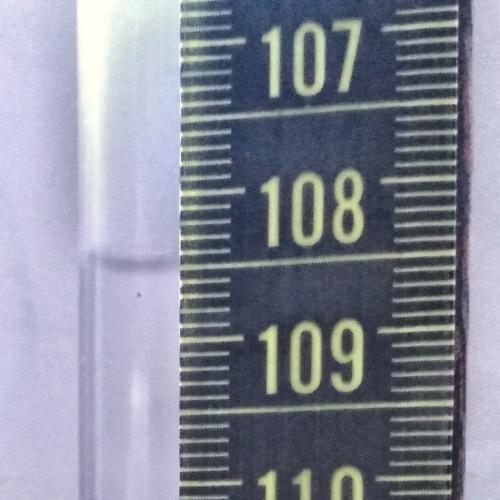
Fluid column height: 108.5 cm